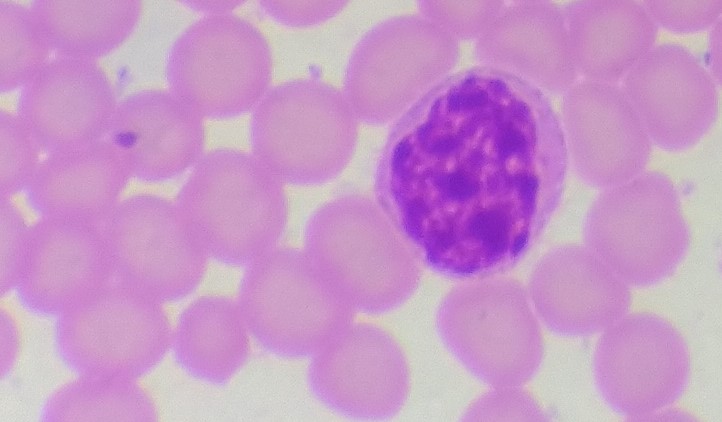
White blood cell type: Lymphocyte